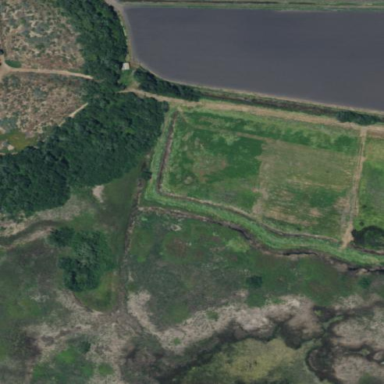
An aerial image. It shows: Marshy wetland area.